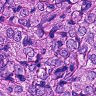
Metastatic tissue present: yes